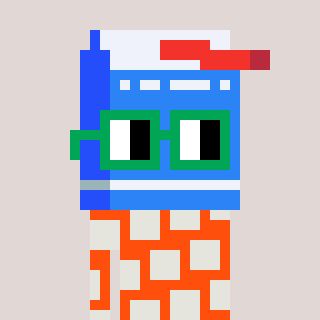
a pixel art character with square green glasses, a milk-shaped head and a orange-colored body on a warm background